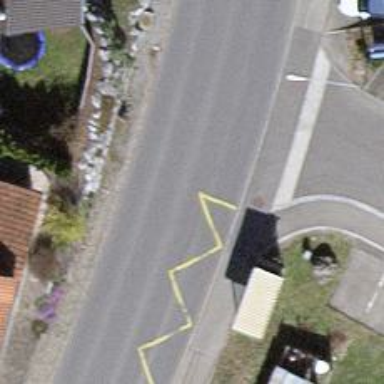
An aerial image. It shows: Public transport stop position.